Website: lowes
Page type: order-tracking
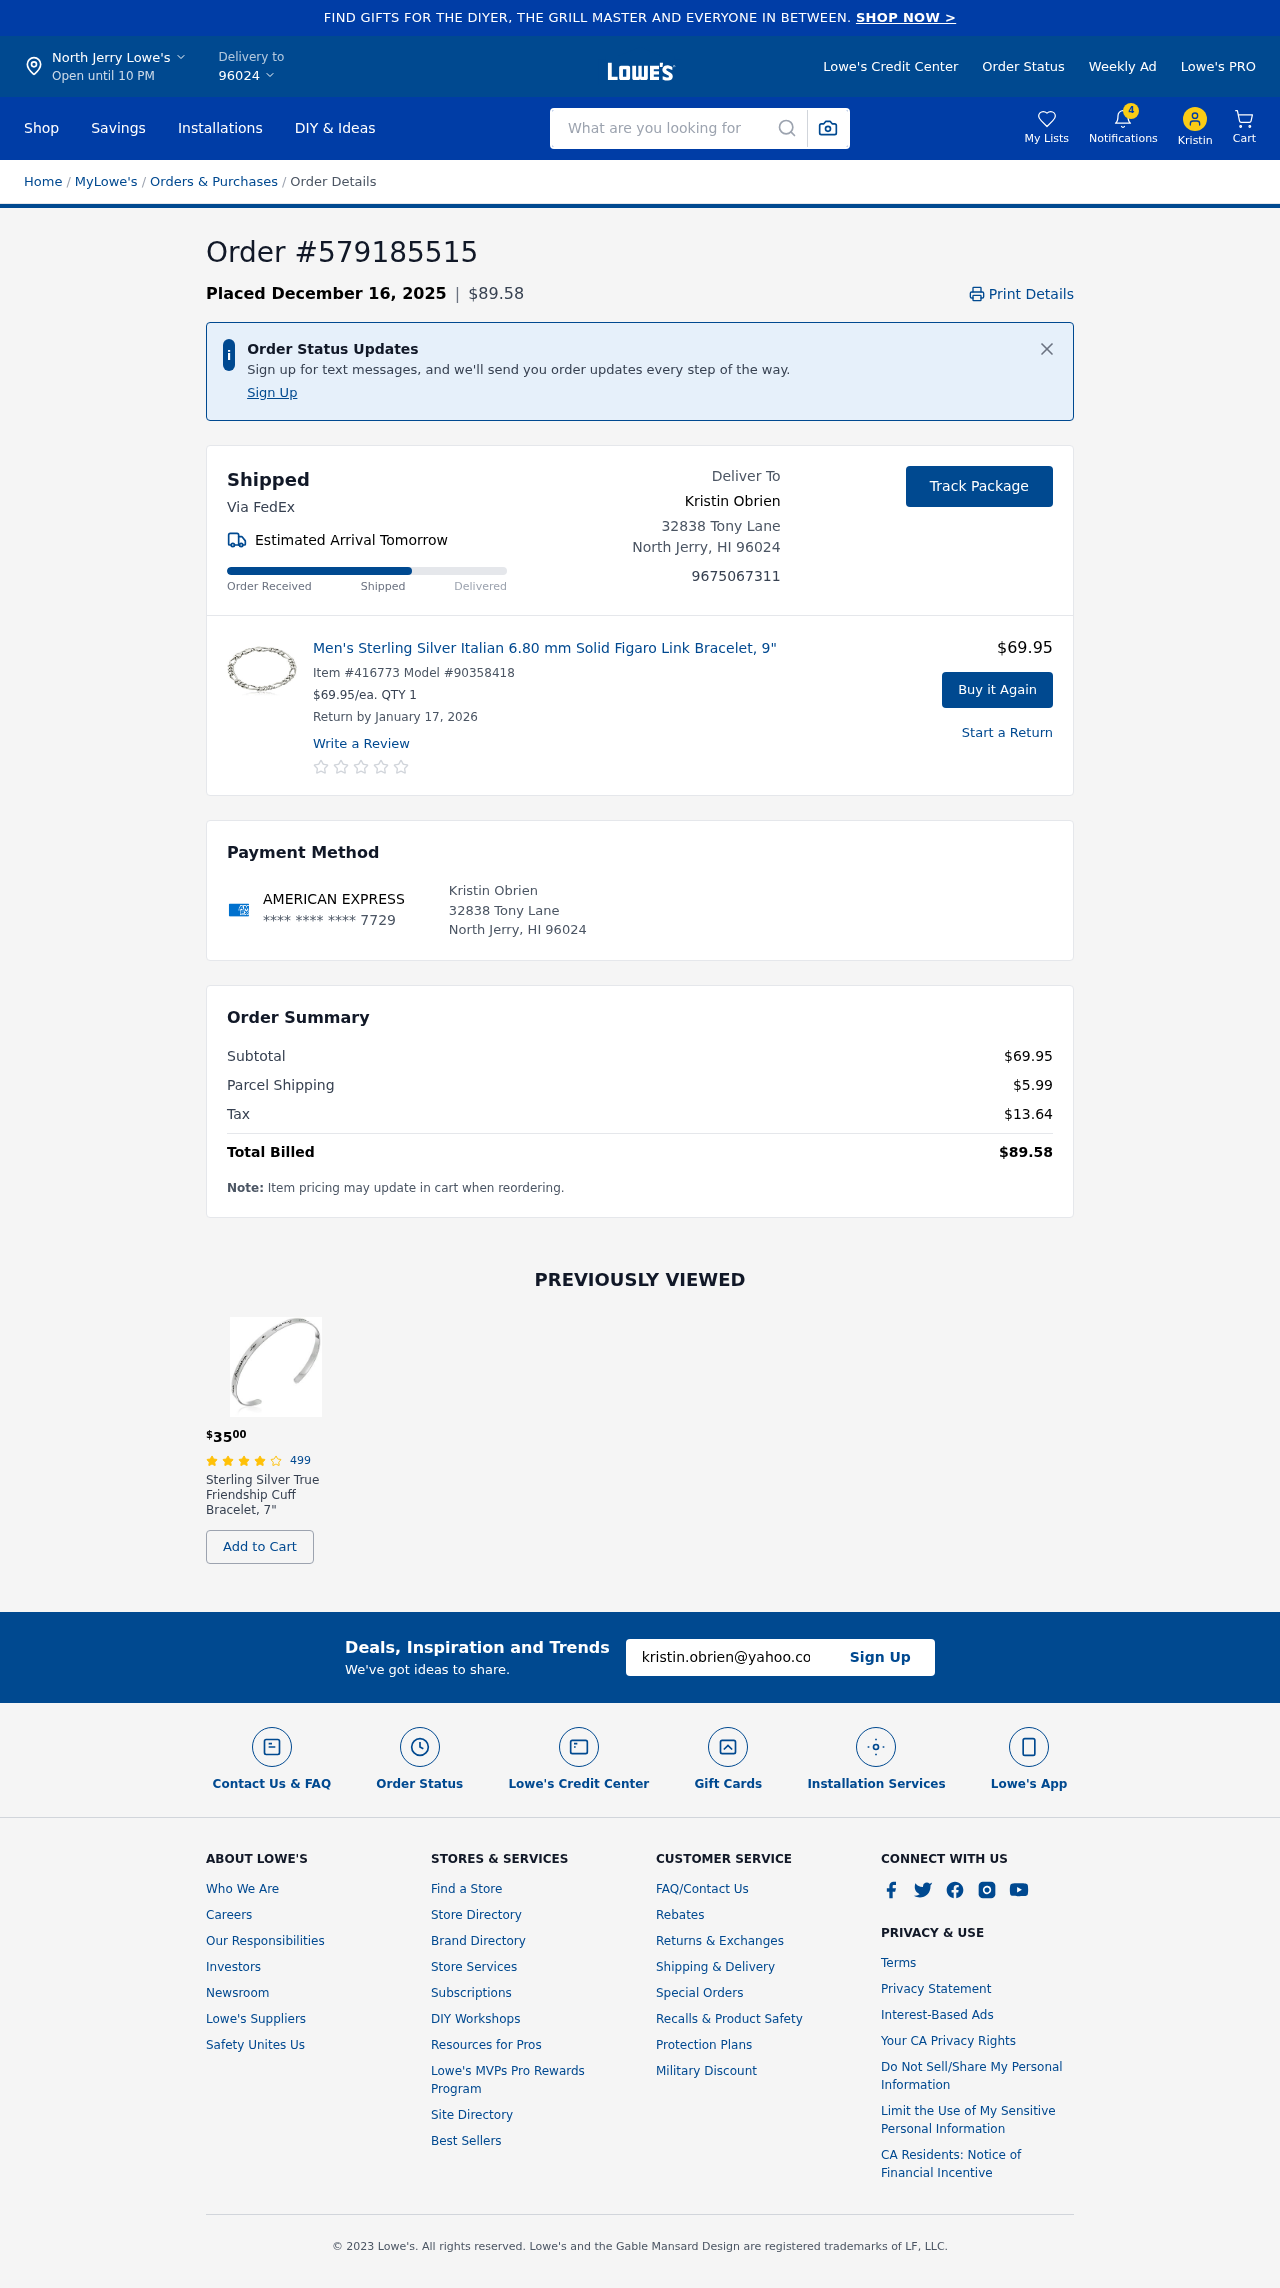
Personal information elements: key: PII_CARD_LAST4
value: **** **** **** 7729
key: PII_CARD_TYPE
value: AMERICAN EXPRESS
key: PII_CITY
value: North Jerry Lowe's
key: PII_CITY
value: North Jerry
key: PII_CITY_STATE_ZIP
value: North Jerry, HI 96024
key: PII_EMAIL
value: kristin.obrien@yahoo.com
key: PII_FIRSTNAME
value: Kristin
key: PII_FULLNAME
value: Kristin Obrien
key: PII_PHONE
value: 9675067311
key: PII_POSTCODE
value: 96024
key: PII_STREET
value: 32838 Tony Lane
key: PII_FULLNAME2
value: Kristin Obrien
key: PII_STATE_ABBR
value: HI
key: PII_POSTCODE_FULL
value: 96024
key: PII_CITY_STATE
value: North Jerry, HI
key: PII_POSTCODE_NUMERIC
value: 96024
Product elements: key: PRODUCT1_NAME
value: Men's Sterling Silver Italian 6.80 mm Solid Figaro Link Bracelet, 9"
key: PRODUCT1_PRICE
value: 69.95
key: PRODUCT1_QUANTITY
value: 1
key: PRODUCT2_NAME
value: Sterling Silver True Friendship Cuff Bracelet, 7"
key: PRODUCT2_NUM_RATINGS
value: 499
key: PRODUCT2_PRICE
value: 35
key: PRODUCT2_RATING
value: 3.7
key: PRODUCT1_ITEM
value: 416773
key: PRODUCT1_MODEL
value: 90358418
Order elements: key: ORDER_ID
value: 579185515
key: ORDER_DATE
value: Placed December 16, 2025
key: ORDER_TOTAL
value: $89.58
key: ORDER_DELIVERY_DATE
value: Estimated Arrival Tomorrow
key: ORDER_RETURN_BY_DATE
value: Return by January 17, 2026
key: ORDER_SUBTOTAL
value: $69.95
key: ORDER_SHIPPING_COST
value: $5.99
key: ORDER_TAX
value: $13.64
Search elements: key: HEADER_SEARCH
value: What are you looking for
Other elements: key: NOTIFICATION_COUNT
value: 4